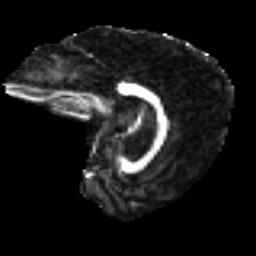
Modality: FA
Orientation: sagittal
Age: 62
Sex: female
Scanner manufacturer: ge
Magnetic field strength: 3 T
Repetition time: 7.8 s
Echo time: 0.0606 s